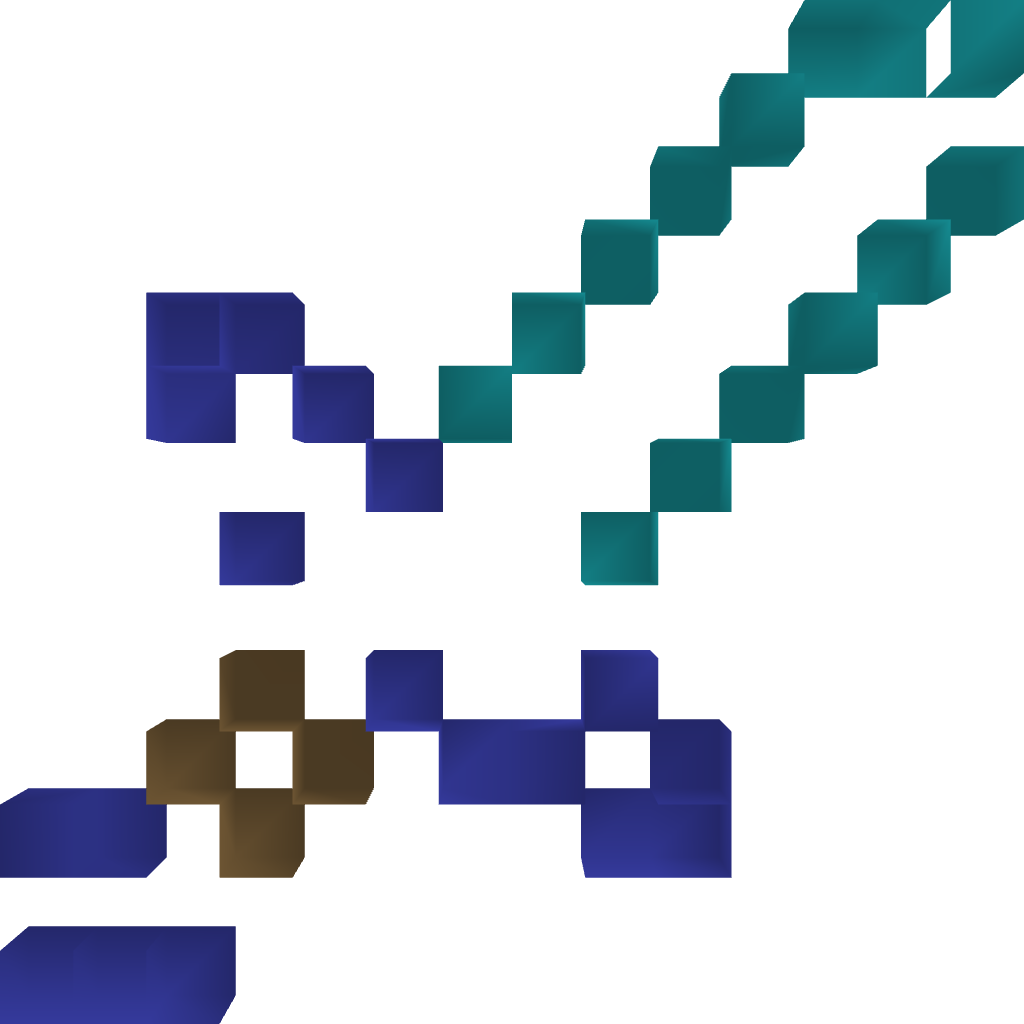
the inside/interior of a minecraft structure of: Diamond Sword